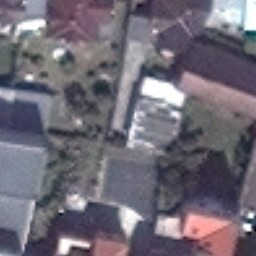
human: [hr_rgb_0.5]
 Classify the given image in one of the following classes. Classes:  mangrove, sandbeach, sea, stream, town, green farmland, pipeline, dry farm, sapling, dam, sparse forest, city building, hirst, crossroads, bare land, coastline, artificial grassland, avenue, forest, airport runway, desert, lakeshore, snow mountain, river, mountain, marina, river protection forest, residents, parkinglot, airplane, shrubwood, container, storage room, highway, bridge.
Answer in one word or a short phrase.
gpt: residents